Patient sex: M
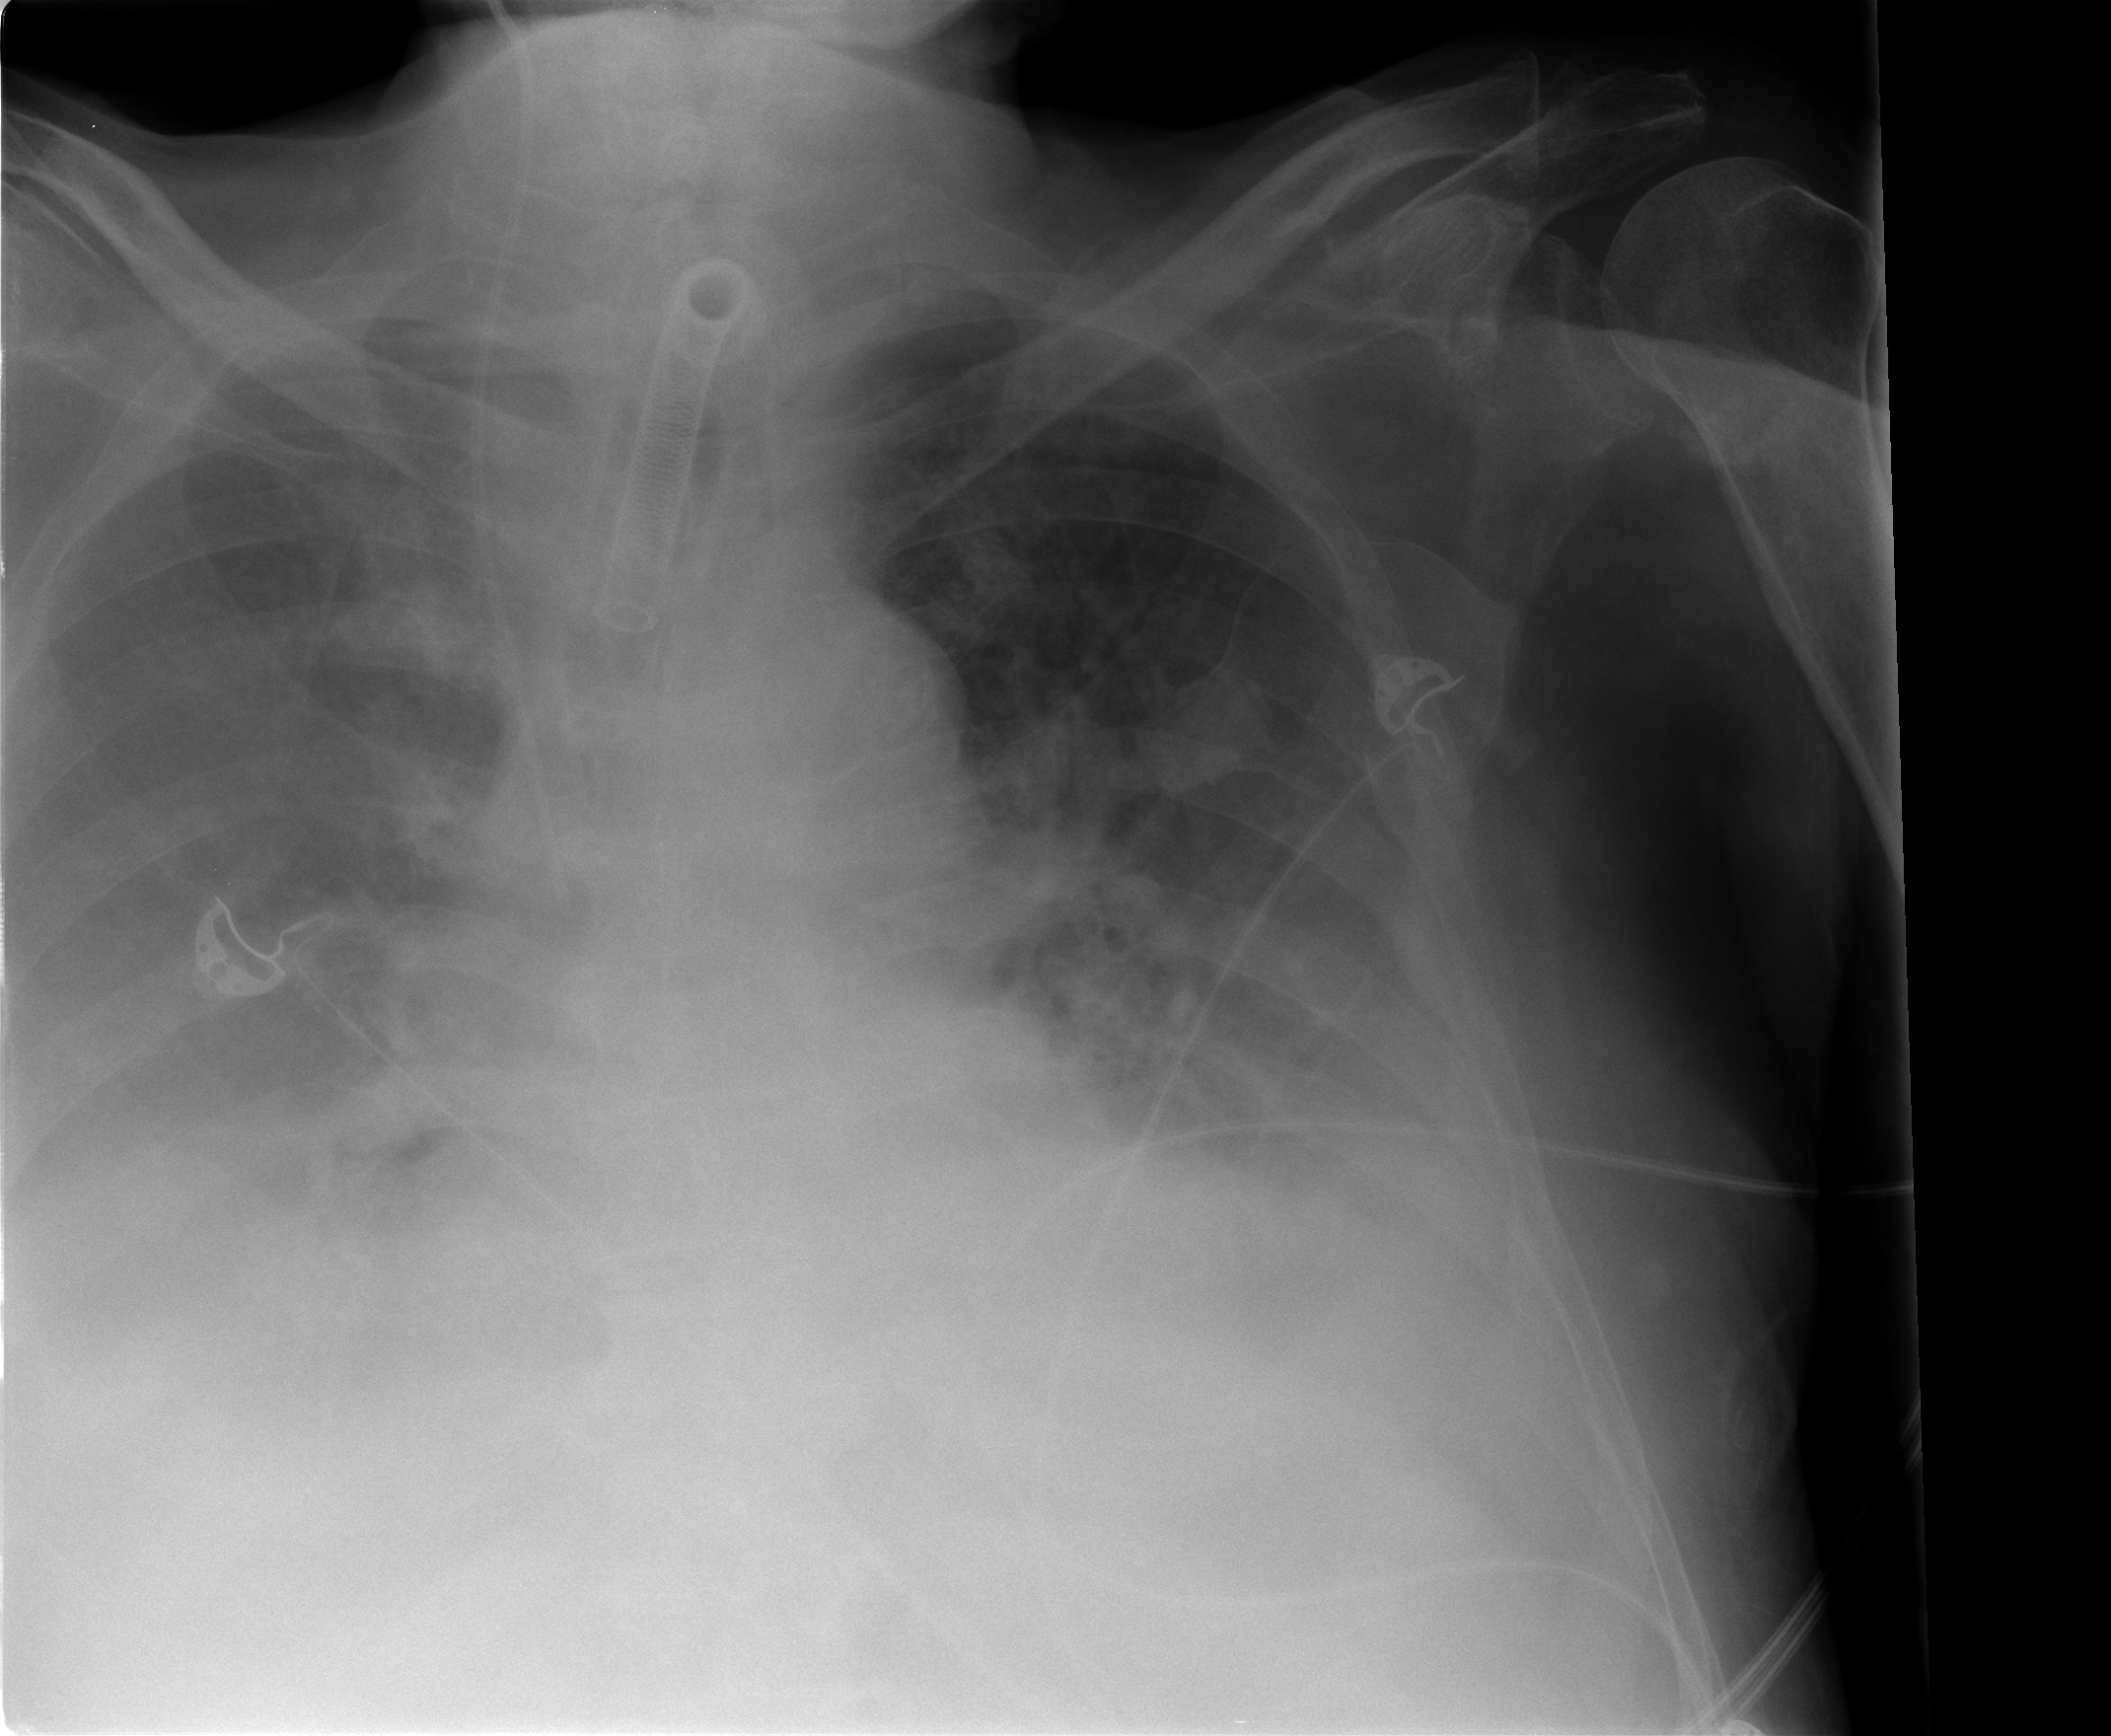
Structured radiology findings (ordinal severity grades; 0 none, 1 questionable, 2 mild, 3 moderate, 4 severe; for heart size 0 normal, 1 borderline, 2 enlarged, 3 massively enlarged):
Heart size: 2
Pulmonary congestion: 2
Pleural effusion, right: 3
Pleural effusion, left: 3
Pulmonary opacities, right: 2
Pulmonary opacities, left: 2
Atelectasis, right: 2
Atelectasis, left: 2